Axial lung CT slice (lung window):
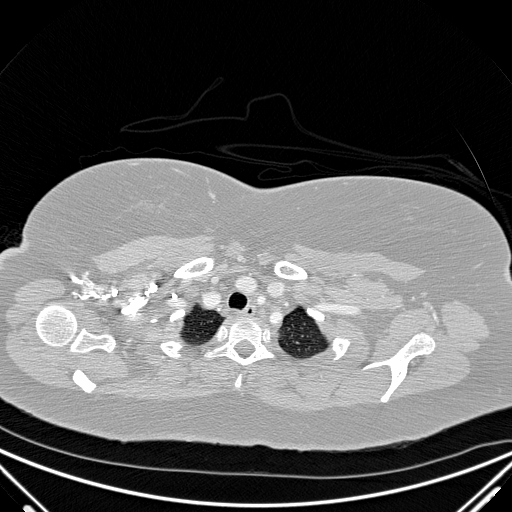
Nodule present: no